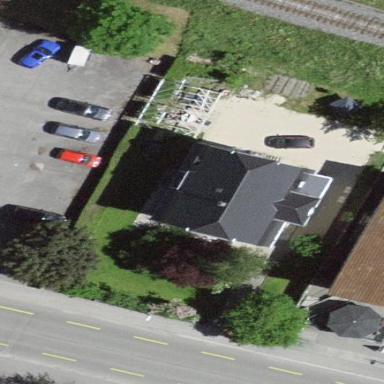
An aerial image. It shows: Residential building.